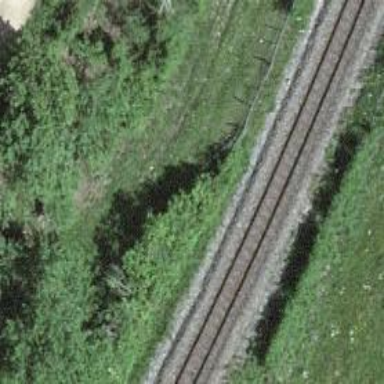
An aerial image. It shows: Narrow-gauge railway track with one electrified contact line.